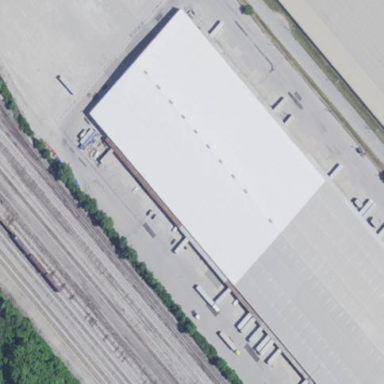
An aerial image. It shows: Industrial building.